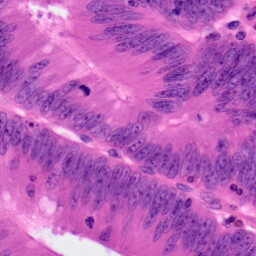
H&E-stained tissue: Colon